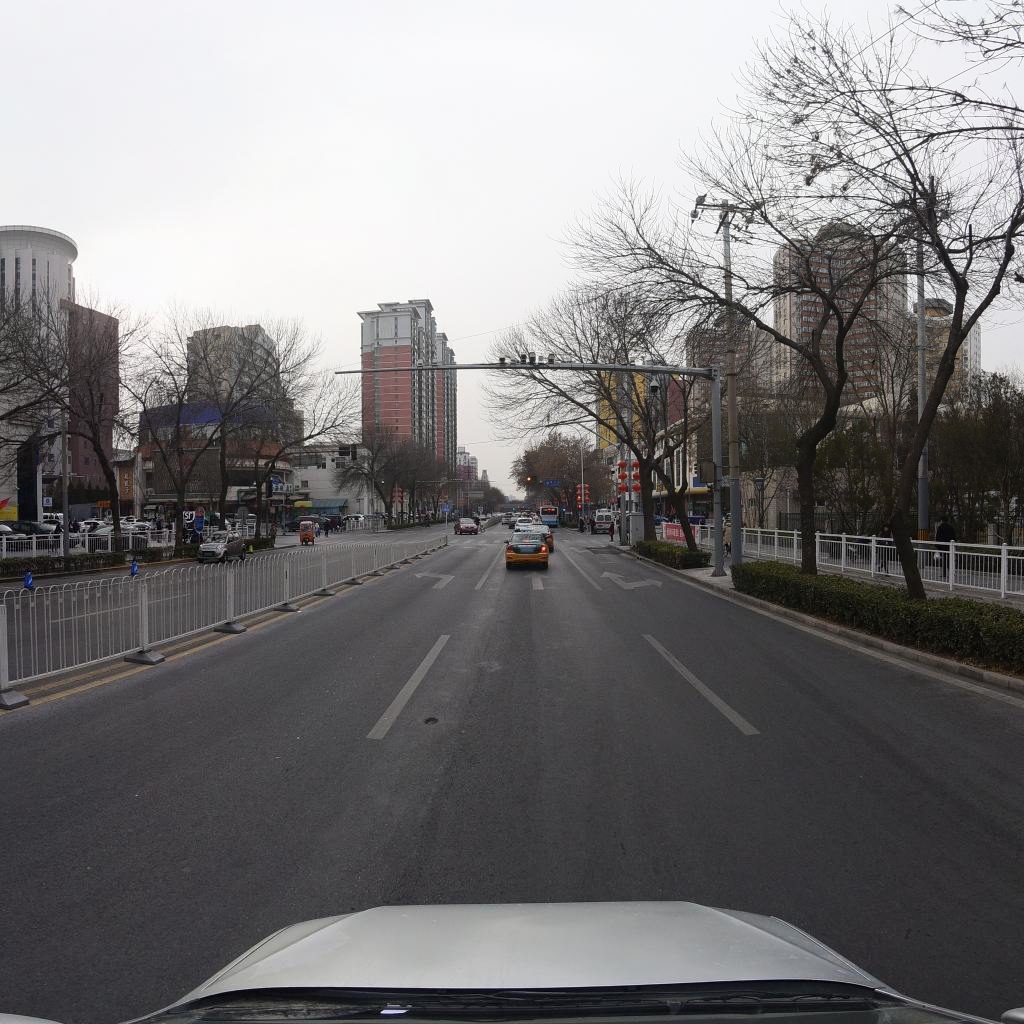
Region: Fengtai
Road damage annotations: pothole